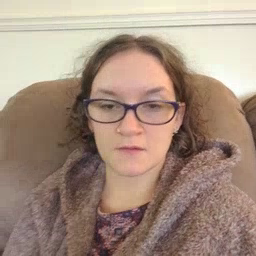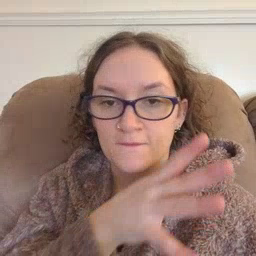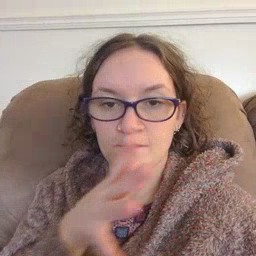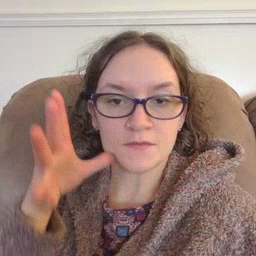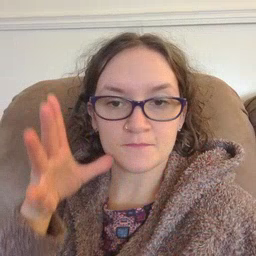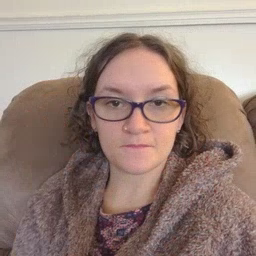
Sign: farm